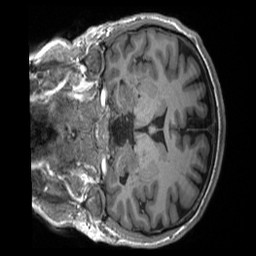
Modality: T1w
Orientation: coronal
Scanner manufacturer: siemens
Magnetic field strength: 3 T
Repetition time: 2.4 s
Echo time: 0.00224 s